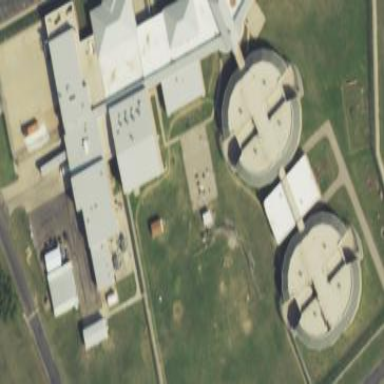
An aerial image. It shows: Prison.